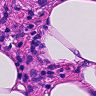
Metastatic tissue present: no